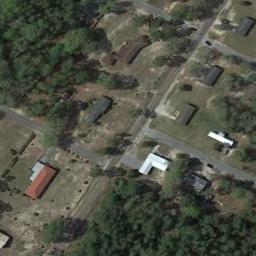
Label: medium_residential